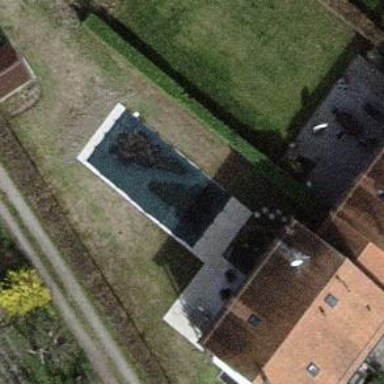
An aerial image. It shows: Swimming pool located in leisure land.